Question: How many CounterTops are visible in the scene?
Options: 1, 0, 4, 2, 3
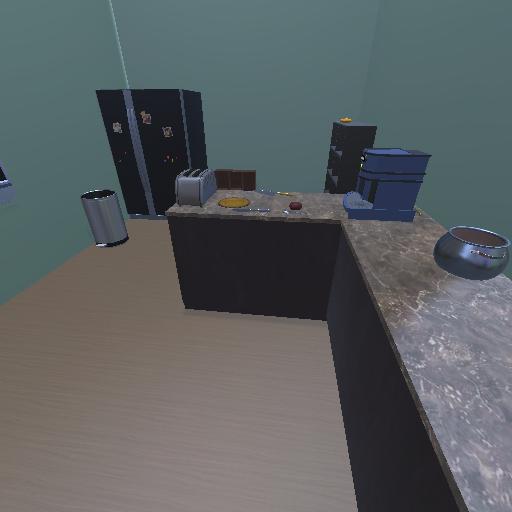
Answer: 1